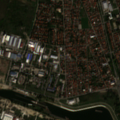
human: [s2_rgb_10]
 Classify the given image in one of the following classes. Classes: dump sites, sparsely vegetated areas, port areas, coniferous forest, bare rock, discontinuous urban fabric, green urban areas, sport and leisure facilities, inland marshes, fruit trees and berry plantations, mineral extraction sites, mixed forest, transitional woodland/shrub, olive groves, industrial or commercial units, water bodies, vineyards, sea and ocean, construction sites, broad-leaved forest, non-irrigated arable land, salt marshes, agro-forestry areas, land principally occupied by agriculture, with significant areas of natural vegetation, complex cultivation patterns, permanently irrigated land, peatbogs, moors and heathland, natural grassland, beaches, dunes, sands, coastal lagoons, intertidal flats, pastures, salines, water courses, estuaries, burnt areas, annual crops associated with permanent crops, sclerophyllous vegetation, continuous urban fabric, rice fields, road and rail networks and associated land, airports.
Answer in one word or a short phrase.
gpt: discontinuous urban fabric, industrial or commercial units, pastures, water courses